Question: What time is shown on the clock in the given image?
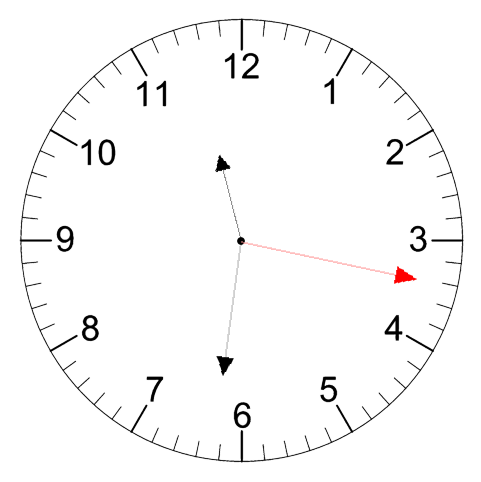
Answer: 11:31:17